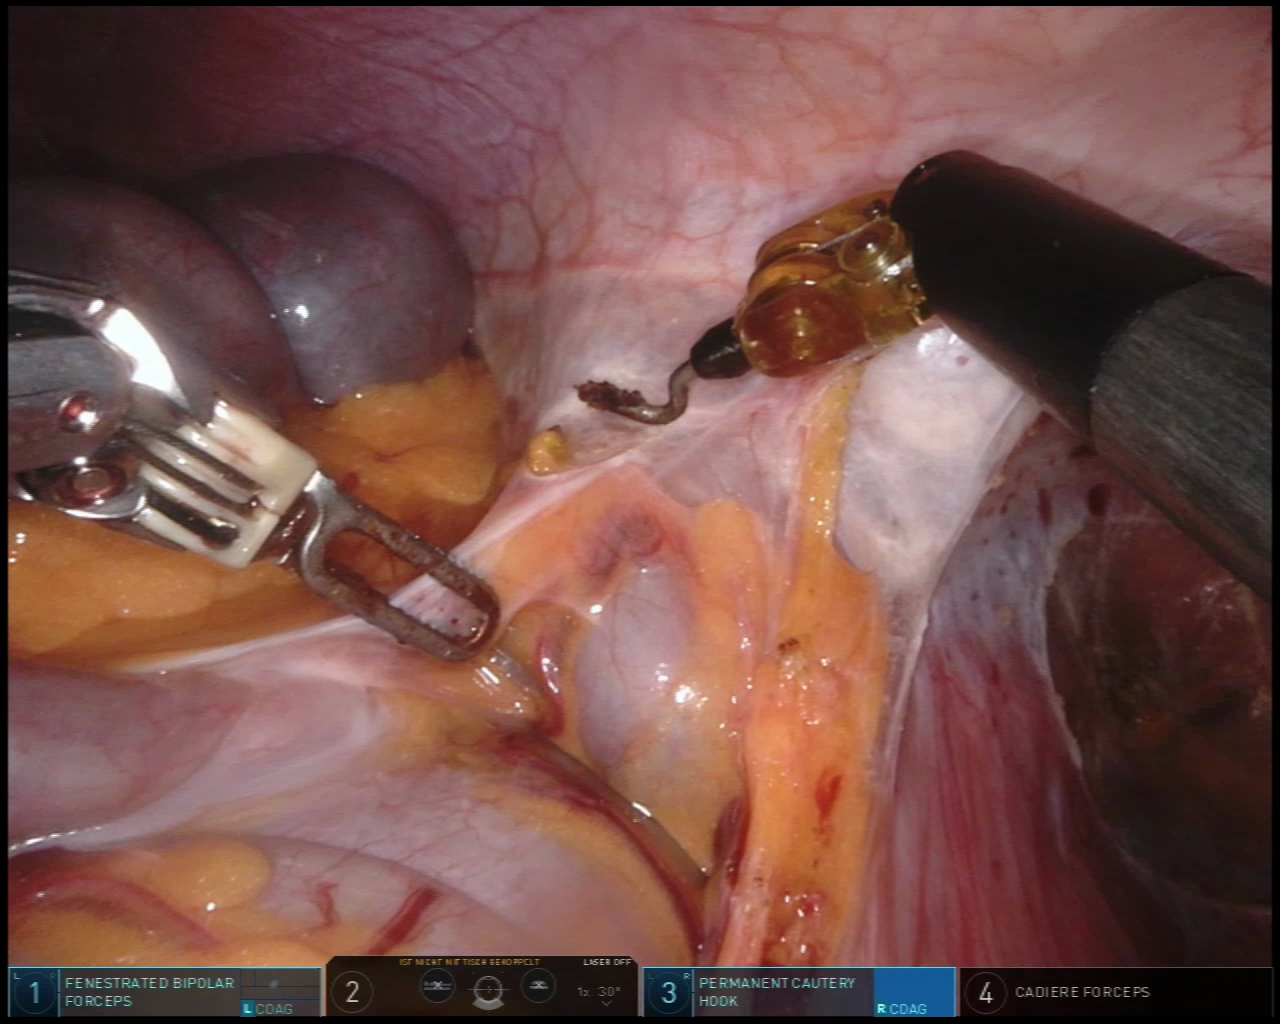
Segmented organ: abdominal_wall
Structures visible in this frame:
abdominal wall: yes
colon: yes
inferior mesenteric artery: no
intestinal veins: no
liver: no
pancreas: no
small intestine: no
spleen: no
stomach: yes
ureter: no
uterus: no
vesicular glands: no